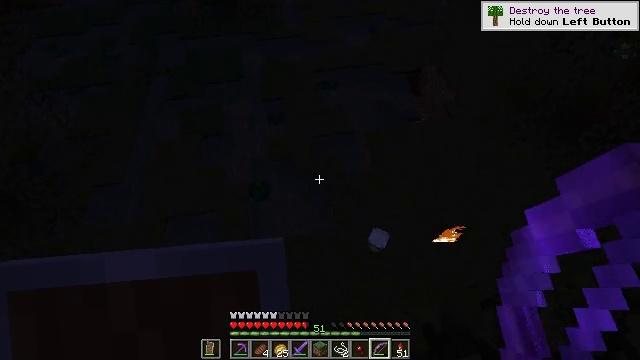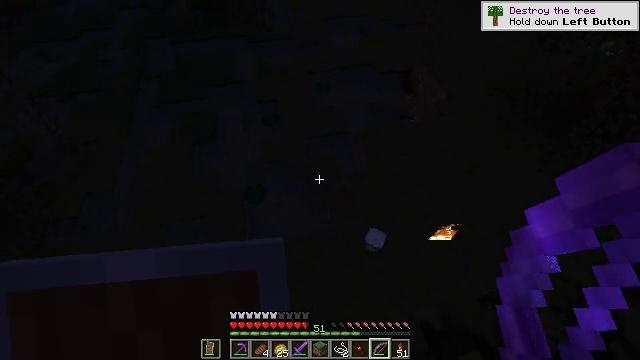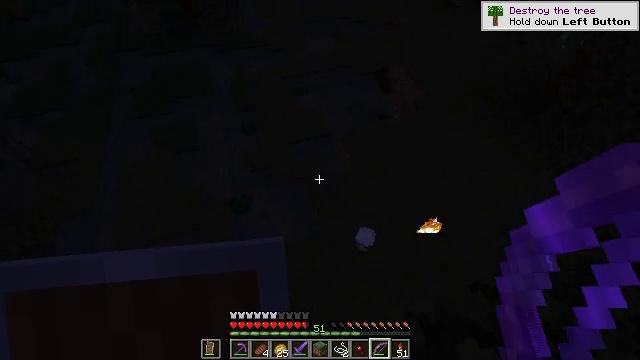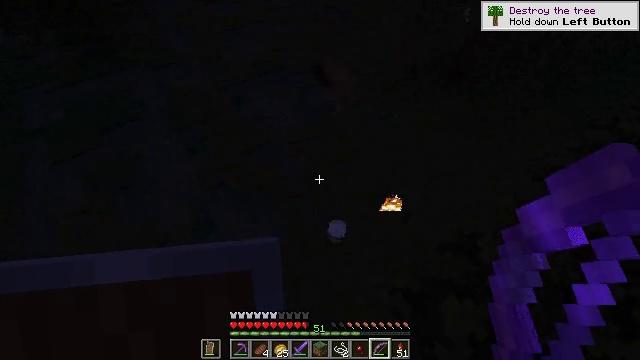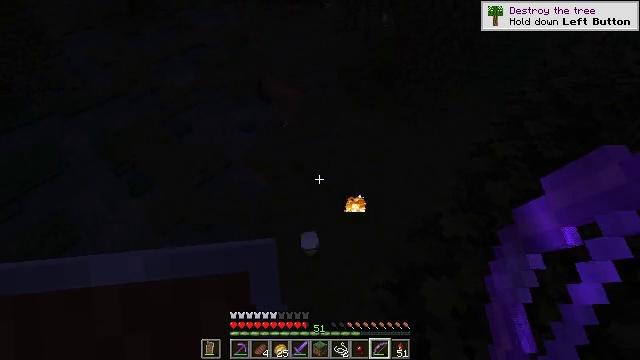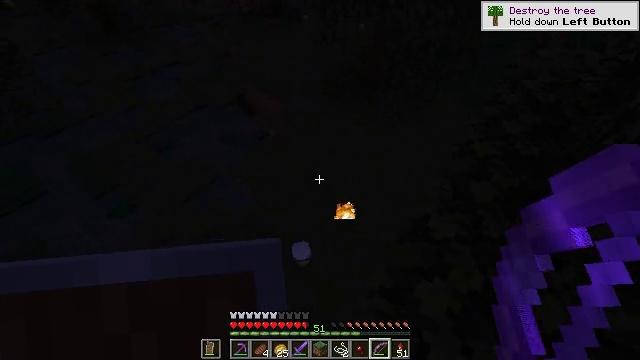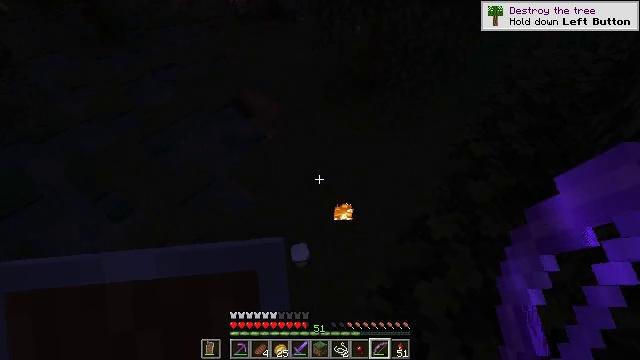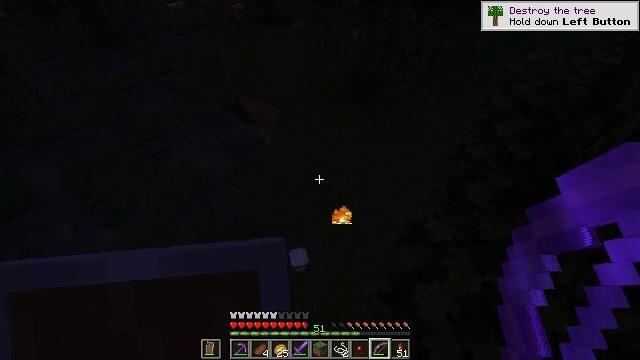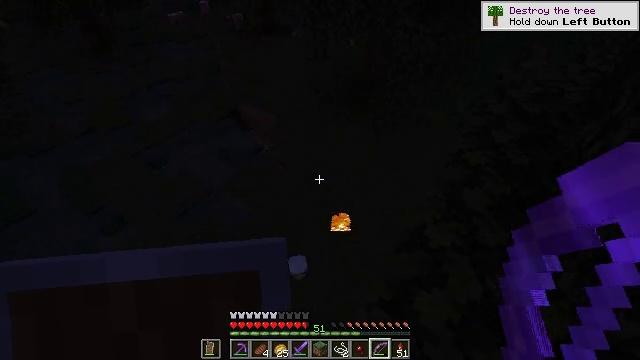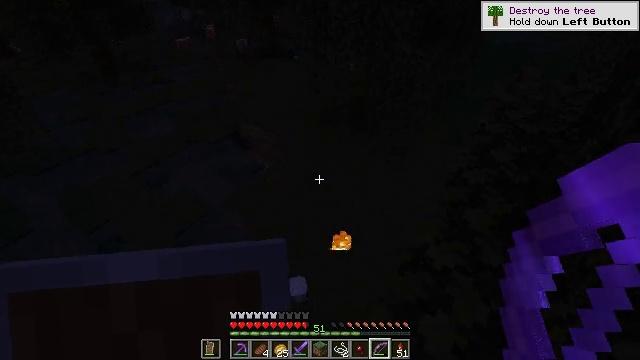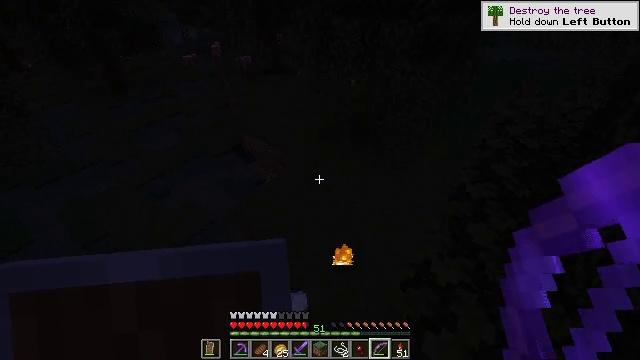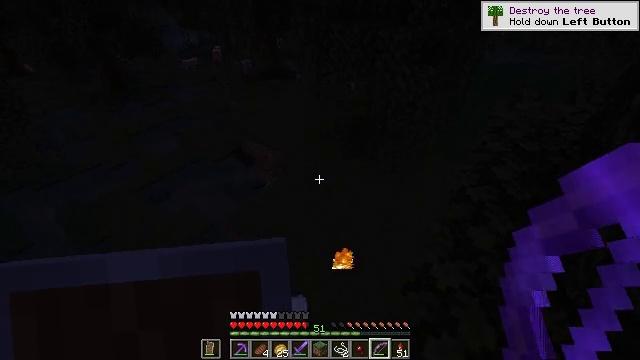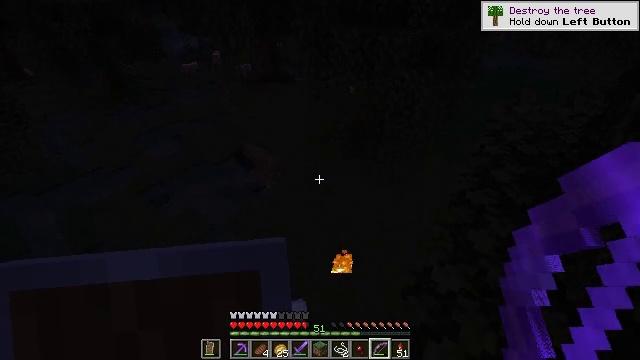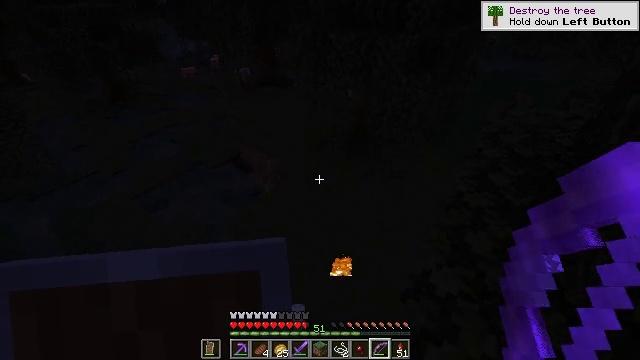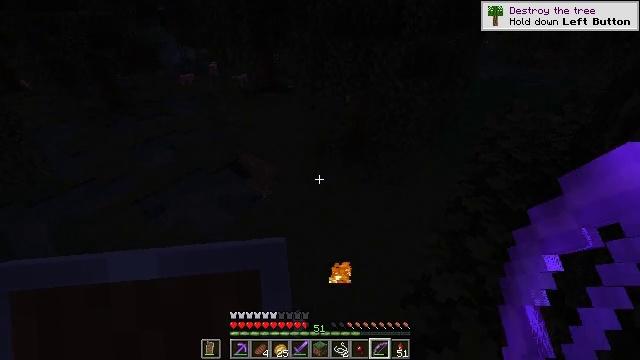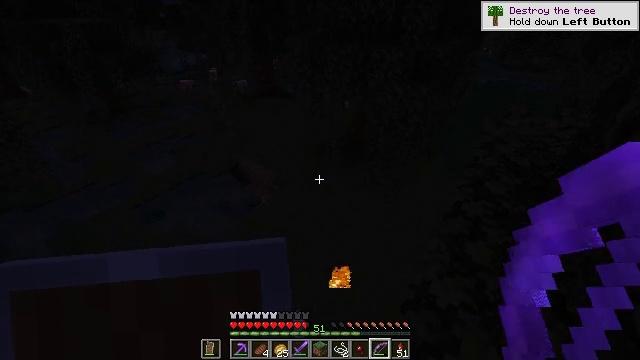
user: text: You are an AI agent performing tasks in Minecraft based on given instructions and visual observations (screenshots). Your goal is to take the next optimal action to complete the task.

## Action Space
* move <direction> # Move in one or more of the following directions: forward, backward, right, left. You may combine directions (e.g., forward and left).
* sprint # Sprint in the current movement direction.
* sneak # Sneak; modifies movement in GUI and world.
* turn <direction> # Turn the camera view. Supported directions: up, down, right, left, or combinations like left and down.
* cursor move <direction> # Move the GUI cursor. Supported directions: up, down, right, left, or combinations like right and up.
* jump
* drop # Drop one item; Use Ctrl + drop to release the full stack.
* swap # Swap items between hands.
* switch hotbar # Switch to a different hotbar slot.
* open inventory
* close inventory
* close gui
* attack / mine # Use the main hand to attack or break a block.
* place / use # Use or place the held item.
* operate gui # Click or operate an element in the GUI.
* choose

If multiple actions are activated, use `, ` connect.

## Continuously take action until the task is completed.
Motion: motion action
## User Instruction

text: Kill the slime.
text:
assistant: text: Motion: turn right
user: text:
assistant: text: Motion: turn right
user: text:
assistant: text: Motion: turn right
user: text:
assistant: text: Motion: turn right and up
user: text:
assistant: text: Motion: turn right and up
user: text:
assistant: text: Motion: no_op
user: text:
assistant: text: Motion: no_op
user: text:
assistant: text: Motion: turn up
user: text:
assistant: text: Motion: turn up
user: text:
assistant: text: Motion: turn up
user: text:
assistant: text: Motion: no_op
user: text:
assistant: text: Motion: no_op
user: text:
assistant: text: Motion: no_op
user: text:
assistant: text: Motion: turn up
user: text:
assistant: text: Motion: turn up
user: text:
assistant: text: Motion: no_op
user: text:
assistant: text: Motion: no_op
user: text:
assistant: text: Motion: no_op
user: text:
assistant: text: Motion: no_op
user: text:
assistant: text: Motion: no_op
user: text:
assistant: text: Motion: no_op
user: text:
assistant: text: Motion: no_op
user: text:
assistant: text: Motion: no_op
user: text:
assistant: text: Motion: no_op
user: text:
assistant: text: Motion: no_op
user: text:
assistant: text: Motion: no_op
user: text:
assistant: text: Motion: no_op
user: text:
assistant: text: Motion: no_op
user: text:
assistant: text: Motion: no_op
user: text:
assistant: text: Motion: no_op